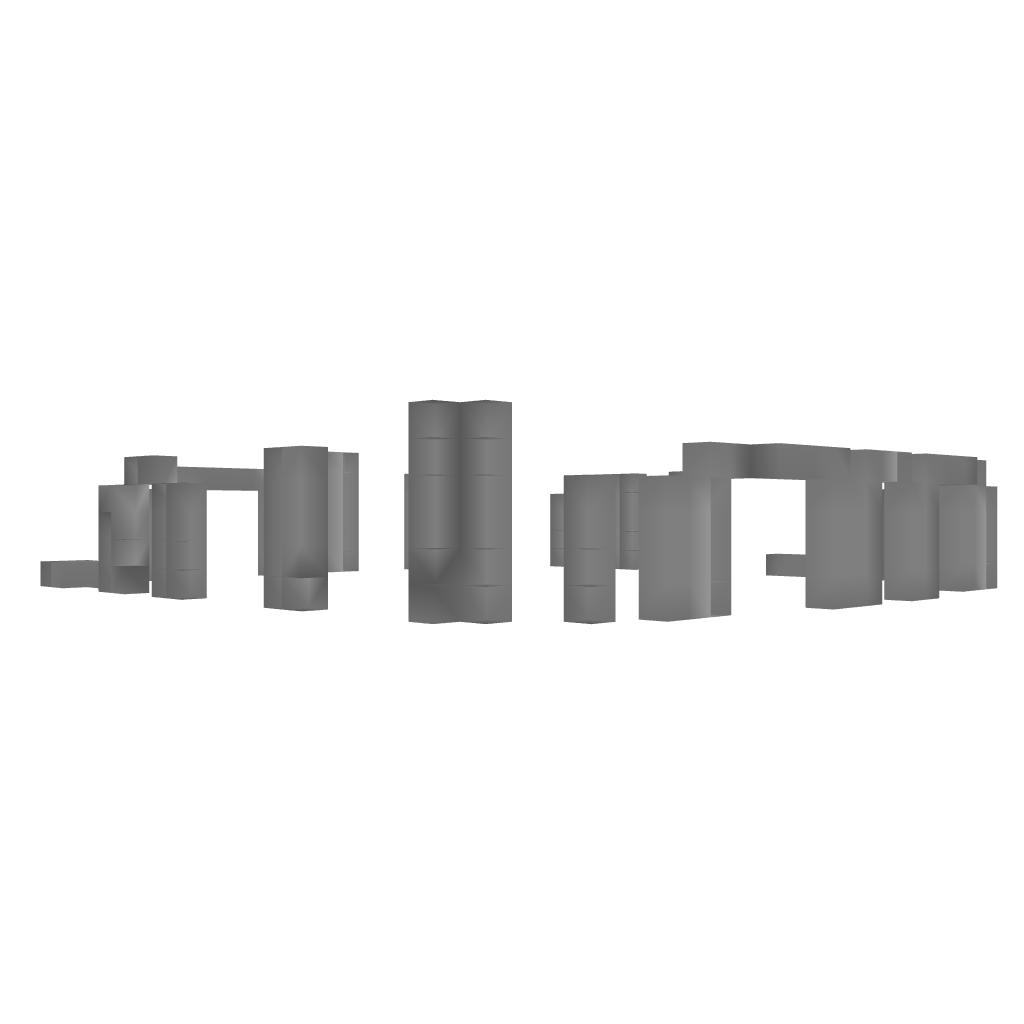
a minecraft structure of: Stonehenge high quality